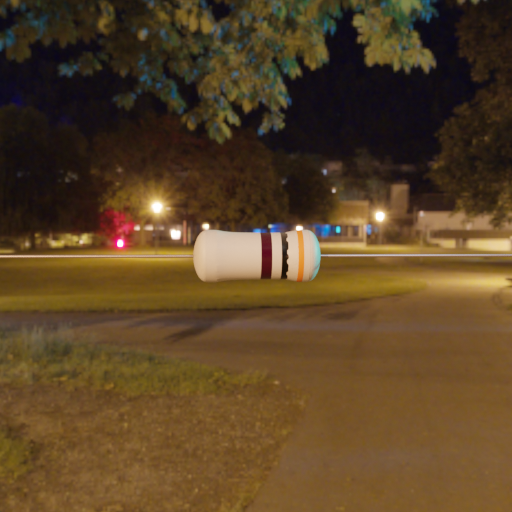
Resistor colour bands (in order): black, black, orange